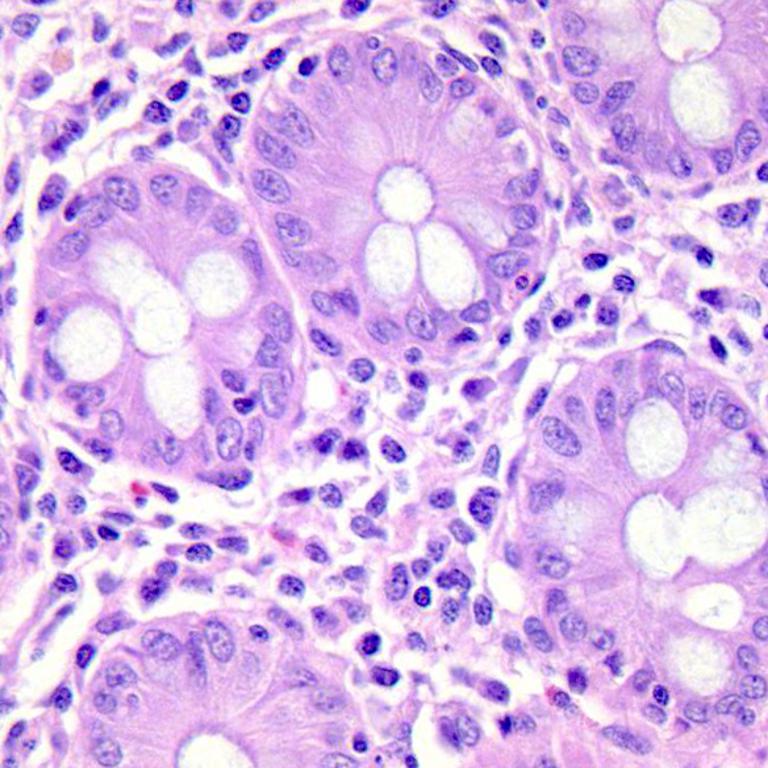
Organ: colon
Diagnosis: benign